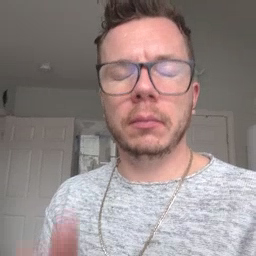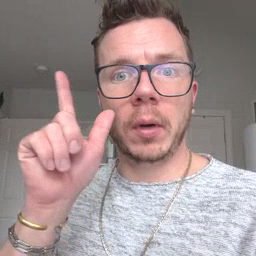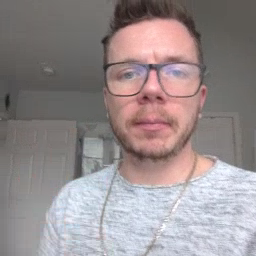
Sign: awake